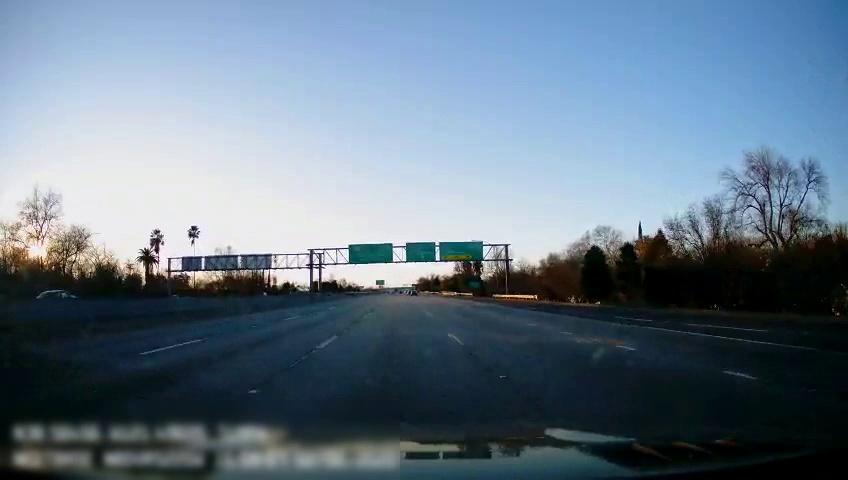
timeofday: Day
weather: Sunny
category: Drivable Space
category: Vehicles | Car
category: Lanes | Current Lane
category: Lanes | Current Lane
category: Lanes | Alternate Lane
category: Lanes | Alternate Lane
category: Lanes | Alternate Lane
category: Lanes | Alternate Lane
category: Traffic | Signs
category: Traffic | Signs
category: Traffic | Signs
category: Traffic | Signs